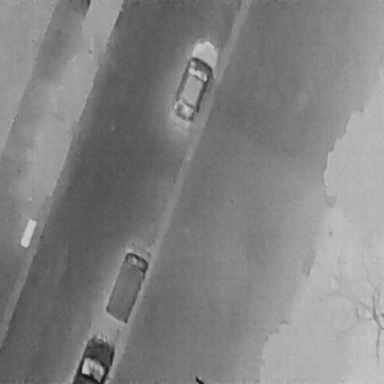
There are four objects shown in the infrared image, including three Cars, and a Person.